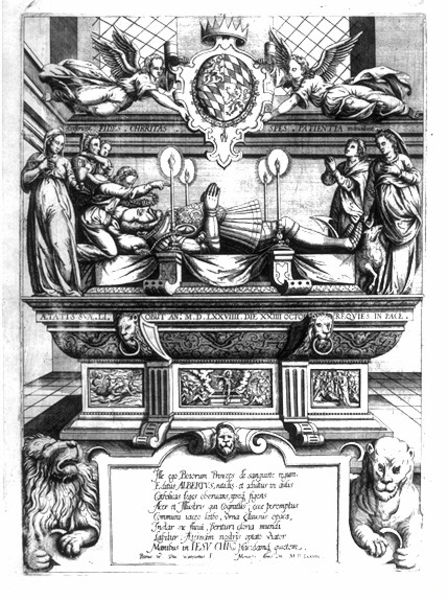
Titel: Bildnis des Mausoleums des Herzog Albert V. von Bayern
Künstler: Peter Weinher
Institution: (Seriendruck)
Schlagwörter: flügel, mann, weiß, frauen, menschen, fenster, frau, grau, schwarz, zeichnung, gebäude, tiere, rock, bart, leiche, sockel, stein, tod, tot, toter, trauer, hände, feld, kirche, gewand, personen, krone, engel, skulptur, holzschnitt, schrift, grafik, graphik, figuren, könig, tafel, gefaltet, kartusche, inschrift, kerze, bett, kerzen, leuchter, plastik, liegend, ring, katze, ringe, bayern, druck, schwarzweiss, radierung, stich, text, uniform, herrscher, beten, entwurf, löwenkopf, rüstung, altar, wappen, liege, kerzenständer, skulpturen, beerdigung, sarg, löwen, grab, leichnam, sterben, totenbett, andacht, herzog, heiliger, plan, löwe, heilige, opfer, katzen, maria, kupferstich, aufgebahrt, grablegung, raubkatze, grabmal, fraune, frauenkirche, sarkophag, tumba, kurfürst, zeichnnung, löwin, aufbahrung, pleurants, cranach, sakophag, über, stätte, löwenköpfe, texttafel, sarkophak